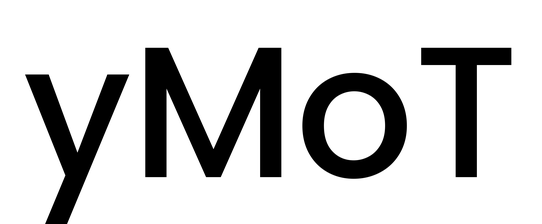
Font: Poppins-Medium